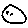
Label: moon